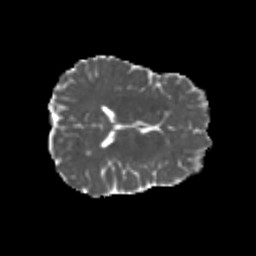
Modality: MD
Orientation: axial
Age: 26
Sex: female
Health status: healthy
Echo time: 0.074 s